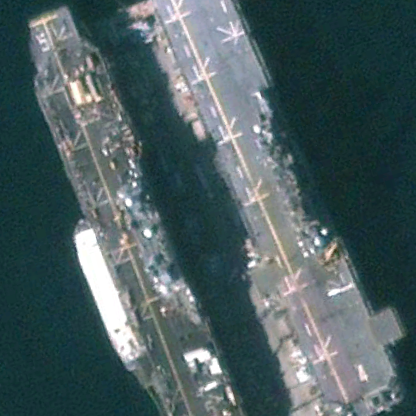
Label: assault